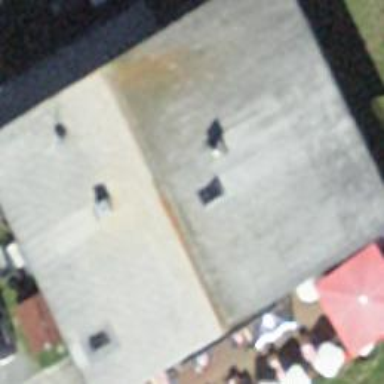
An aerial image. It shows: Restaurant.